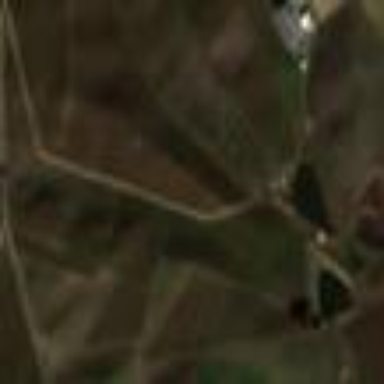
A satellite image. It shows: Vineyard where grapes are grown.